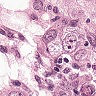
Metastatic tissue present: yes